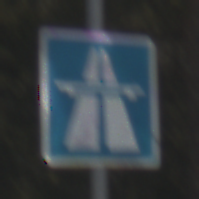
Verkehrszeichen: Autobahn
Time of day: Midday
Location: Outdoor (Nature)
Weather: PartlyCloudy
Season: NotSpecified
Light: Natural